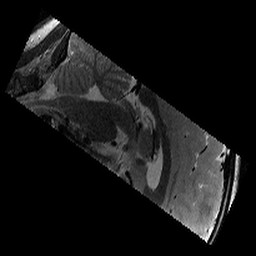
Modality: T2w
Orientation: sagittal
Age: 9
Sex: male
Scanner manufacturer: siemens
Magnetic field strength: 3 T
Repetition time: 9.23 s
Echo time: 0.067 s